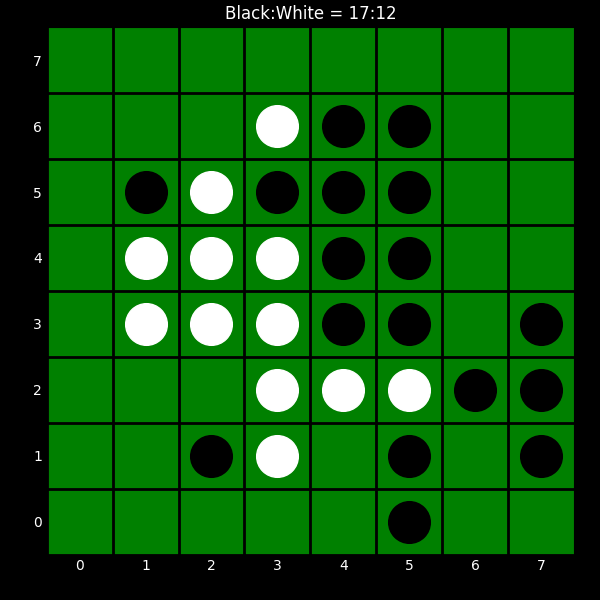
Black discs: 17
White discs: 12